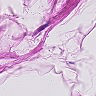
Metastatic tissue present: no